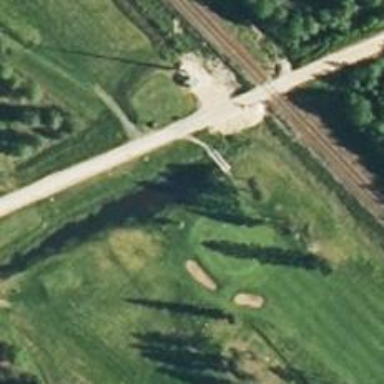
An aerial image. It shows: Path used for both walking and golf.